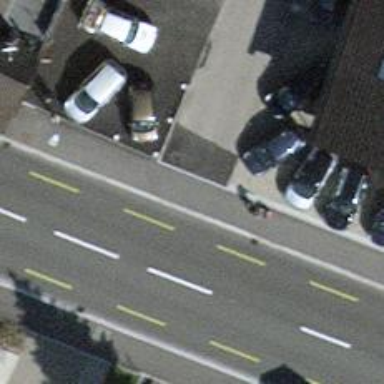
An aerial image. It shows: Sidewalk.